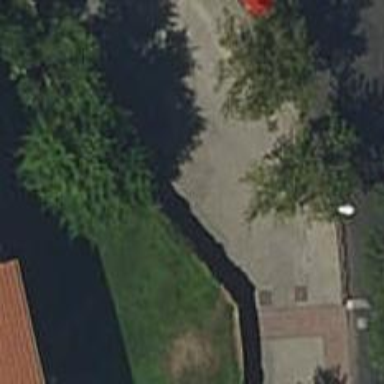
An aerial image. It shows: Sidewalk made of paving stones.